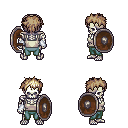
a pixel art fantasy rpg character, male body template, skeleton, white pirate shirt, teal pants, white blonde bedhead hairstyle, white cloth bracers, shield, four views (front, back, left, right), 2x2 character sprite sheet, small pixel art, hard edges, no anti-aliasing